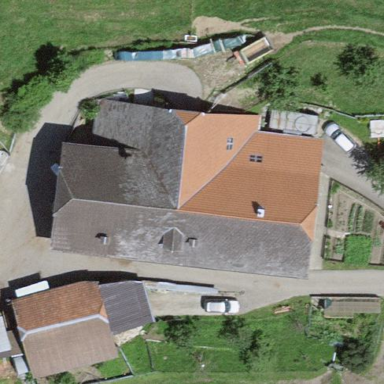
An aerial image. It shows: Farm building.